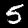
Digit: 5